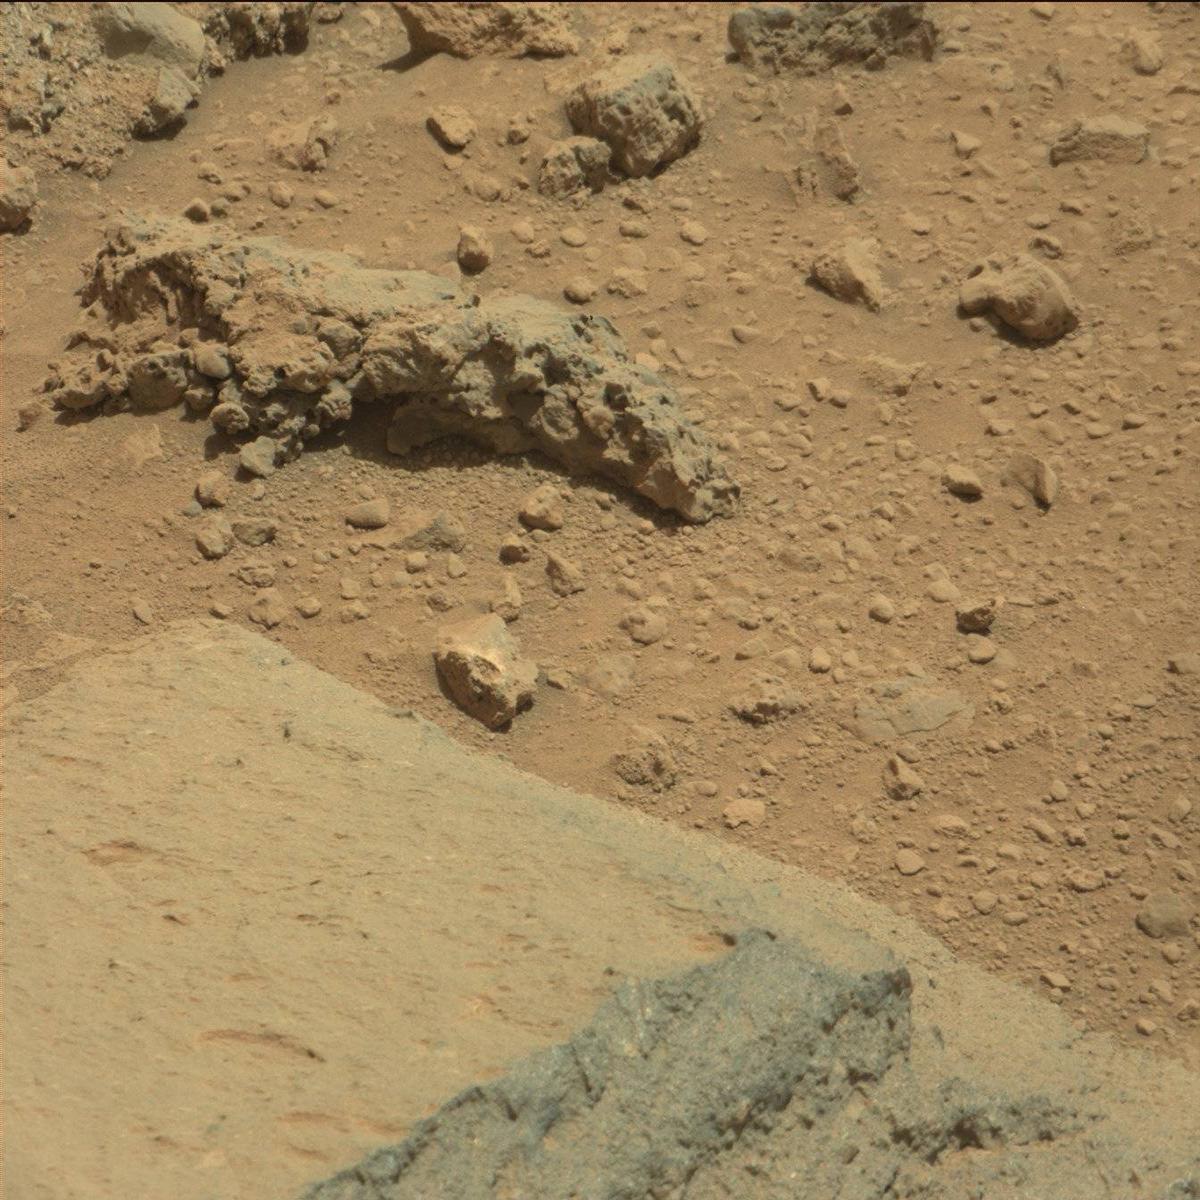
Terrain classes present: Bedrock, Rock, Sand / Soil